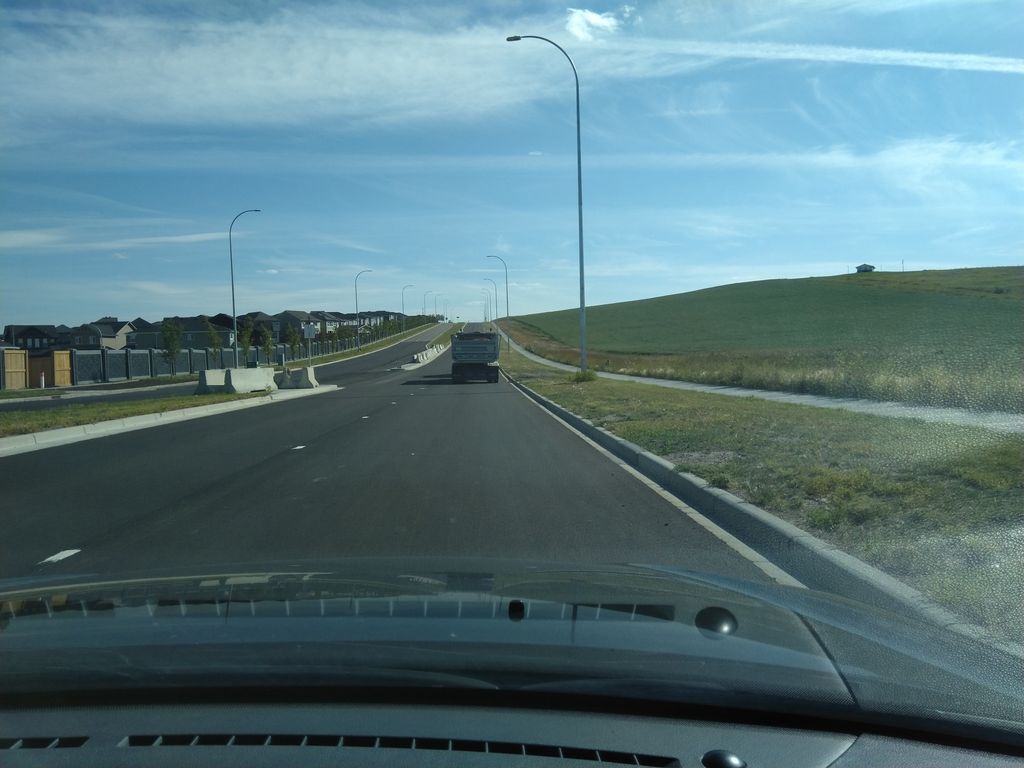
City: calgary